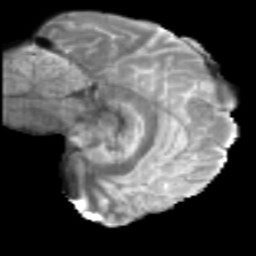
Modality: T2w
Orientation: sagittal
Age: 46
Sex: male
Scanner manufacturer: siemens
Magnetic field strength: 3 T
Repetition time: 5 s
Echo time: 0.092 s